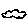
Label: cloud